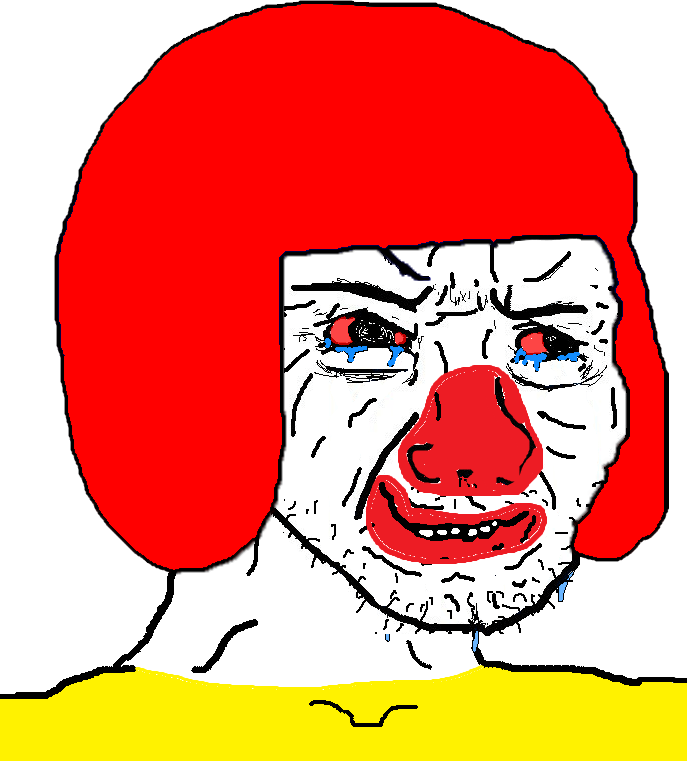
Label: 5_Crying_Wojak